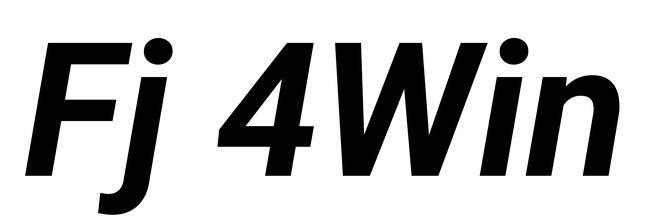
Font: Roboto-Italic_Bold_Italic